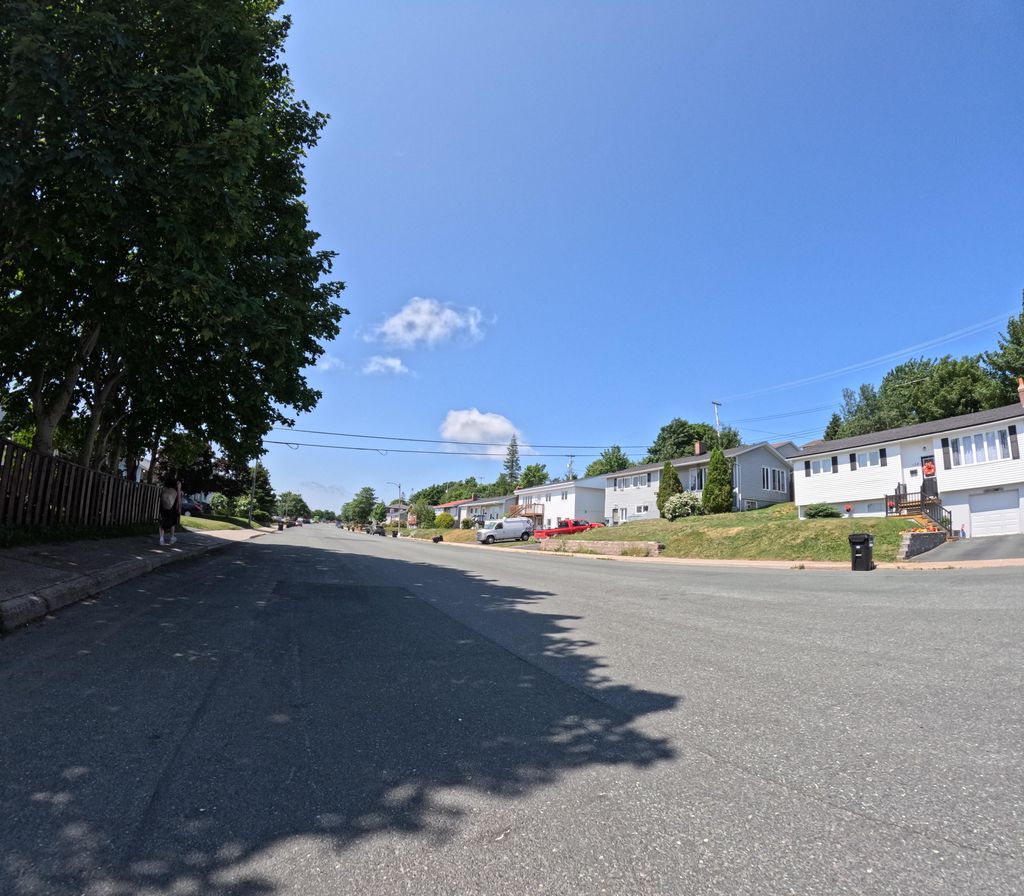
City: st_johns